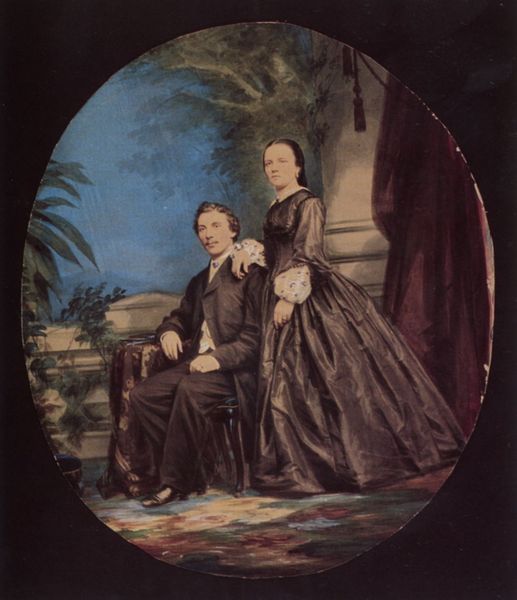
Titel: Porträt eines Ehepaares vor gemaltem Hintergrund
Künstler: Deutscher Photograph
Standort: Köln
Institution: Agfa Photo-Historama
Schlagwörter: baum, berg, blau, fuß, gemälde, hand, himmel, kopf, laub, mann, schatten, weiß, grün, landschaft, sitzen, äste, braun, frau, hintergrund, kleid, köpfe, ohrring, schwarz, stuhl, säule, tisch, dach, dame, gras, haus, rot, tuch, muster, teppich, anzug, bart, hemd, jacke, jung, wand, arm, falten, gesicht, hermelin, kragen, pelz, stehen, stein, ärmel, bild, bildnis, herr, hände, portrait, porträt, tischdecke, vorhang, öl, erde, natur, boden, pose, schnur, sitzend, stehend, decke, paar, pflanze, pflanzen, locken, scheitel, schulter, seide, oval, rund, bilder, lehne, süden, schuhe, gebirge, giebel, mauer, bank, tapete, streng, glanz, floral, gemaälde, atelier, draperie, robe, palme, edel, jacket, foto, photographie, doppelportrait, ruine, medaillon, koloriert, manschette, proträt, ehefrau, ehemann, photo, biedermeier, ehepaar, ehe, bewachsen, palmen, basis, fotographie, quasten, überwuchert, palmblätter, tasseln, coloriert, arlehne, s